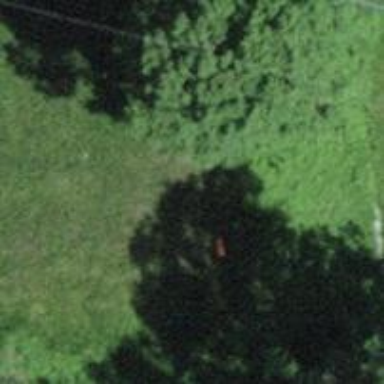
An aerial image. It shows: Pole supporting roof covering pipeline marker.